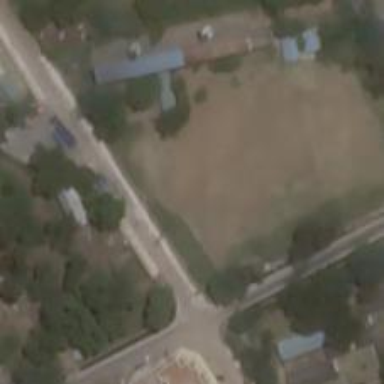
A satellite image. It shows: School.